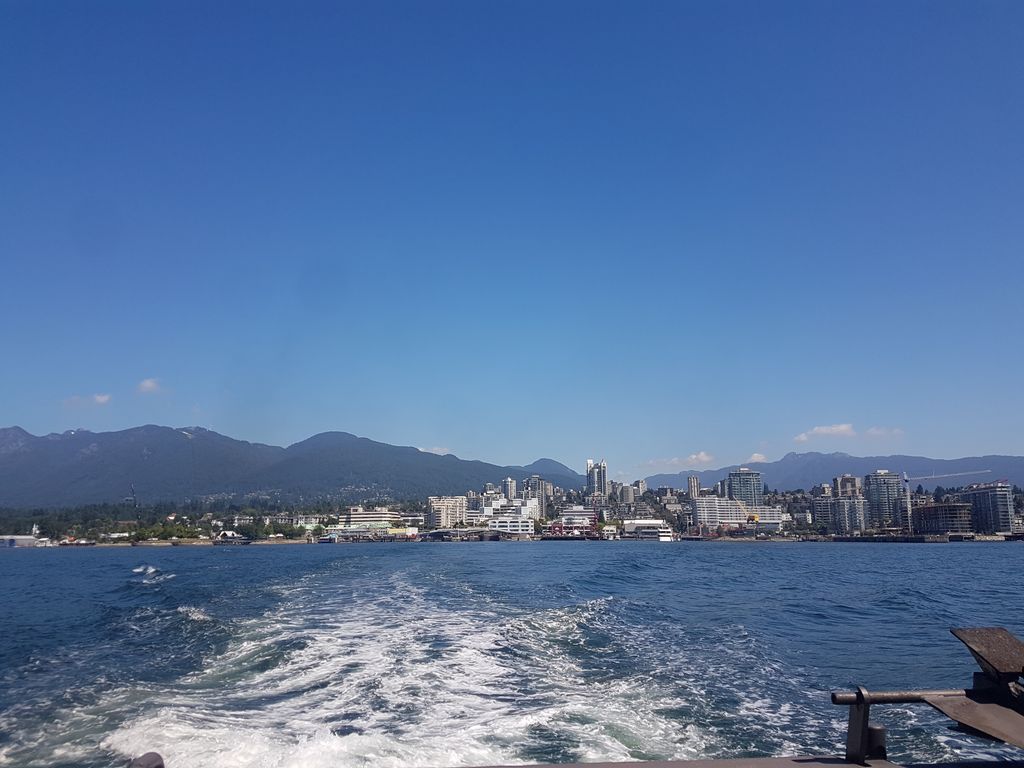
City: vancouver